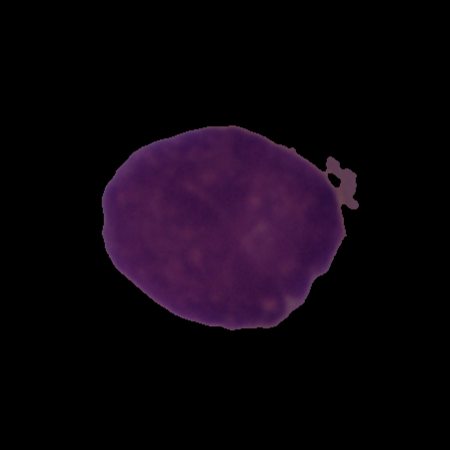
Label: cancer